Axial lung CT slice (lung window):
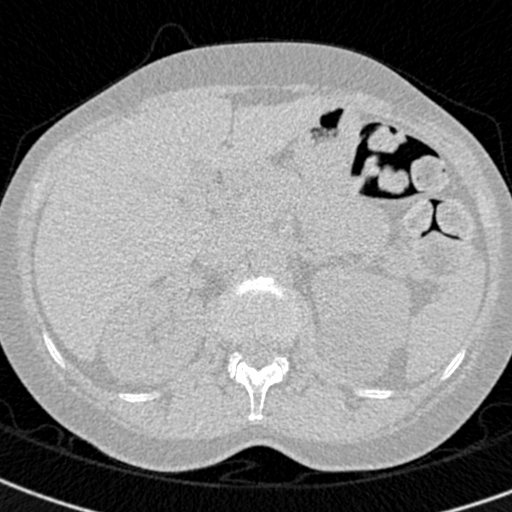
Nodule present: no